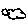
Label: cloud